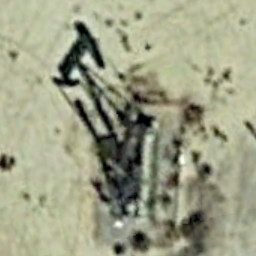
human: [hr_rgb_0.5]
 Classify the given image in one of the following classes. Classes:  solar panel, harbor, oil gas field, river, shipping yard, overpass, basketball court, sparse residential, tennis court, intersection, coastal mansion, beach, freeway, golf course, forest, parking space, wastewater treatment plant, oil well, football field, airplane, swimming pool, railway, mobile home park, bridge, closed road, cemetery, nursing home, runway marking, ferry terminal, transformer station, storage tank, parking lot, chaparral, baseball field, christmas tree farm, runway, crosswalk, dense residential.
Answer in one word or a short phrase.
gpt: oil well